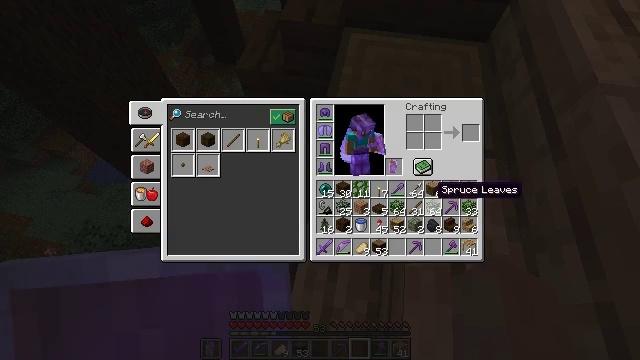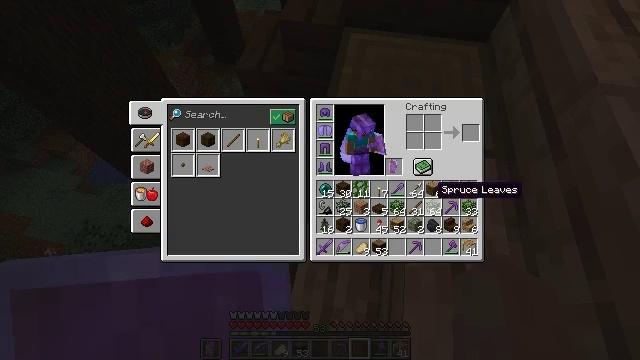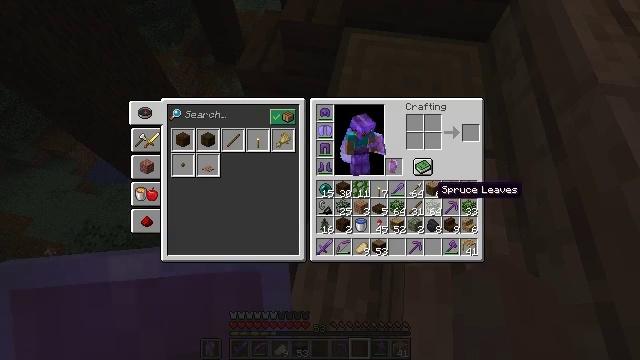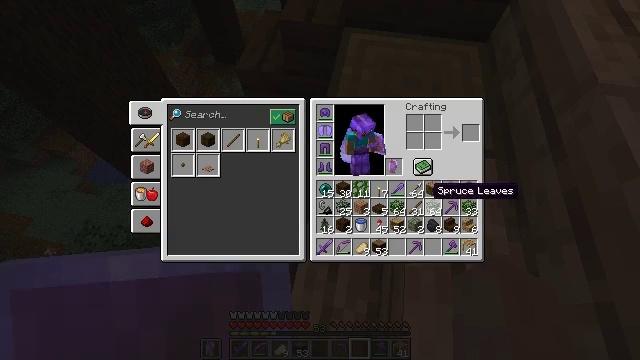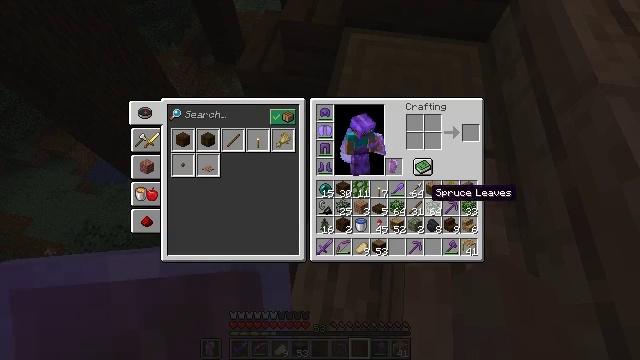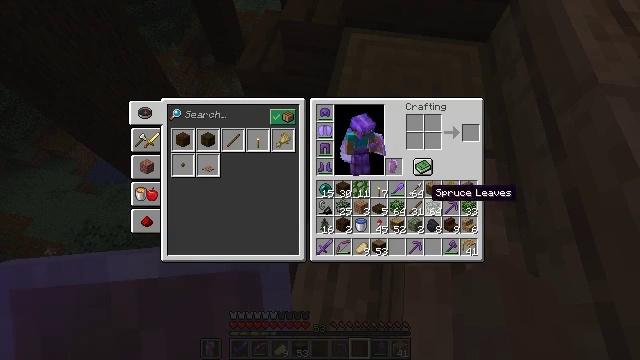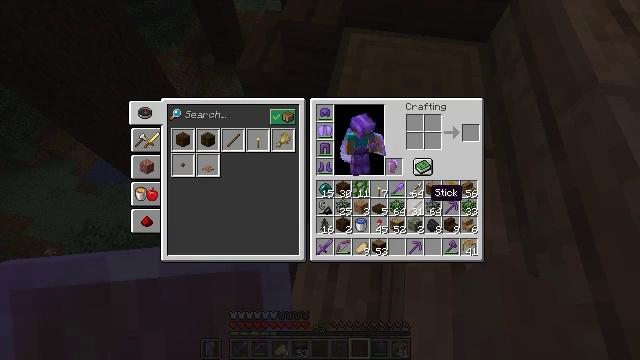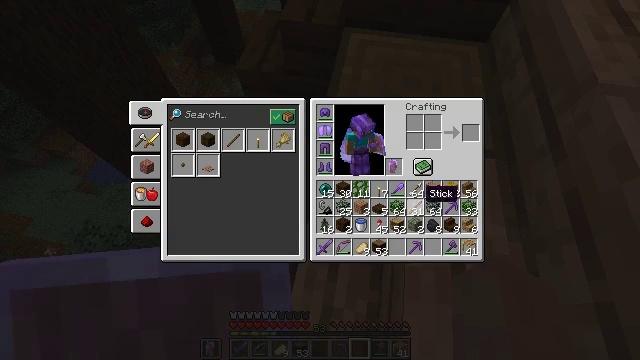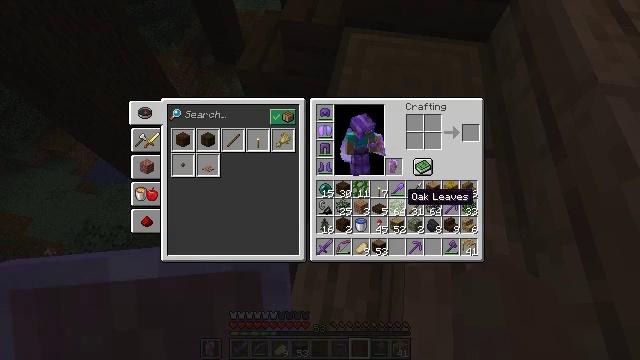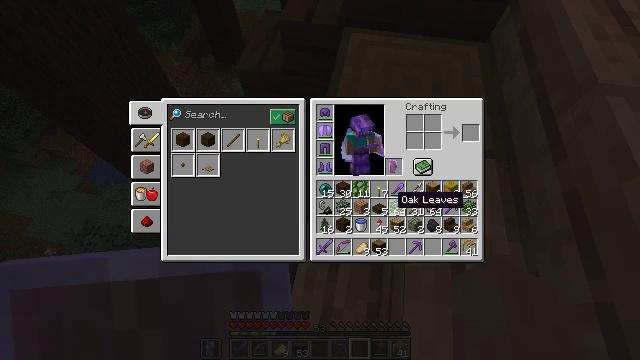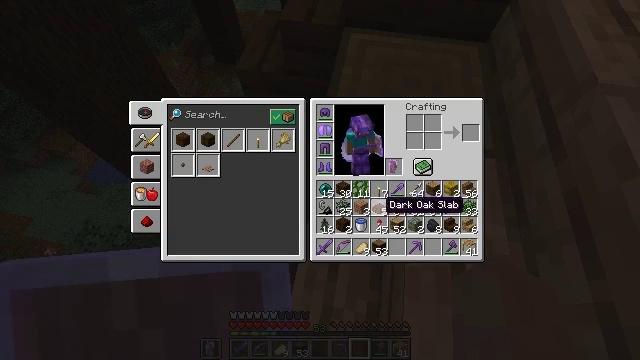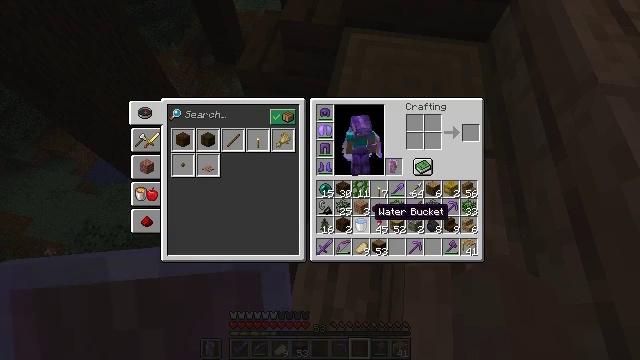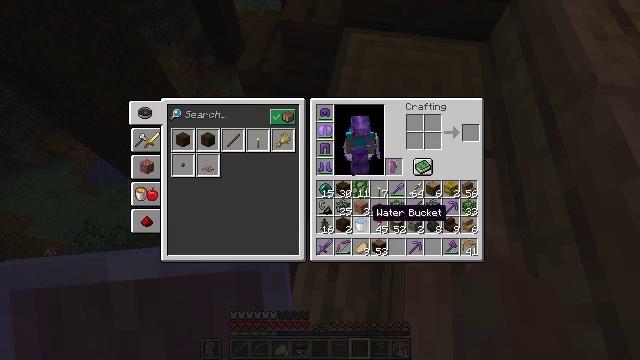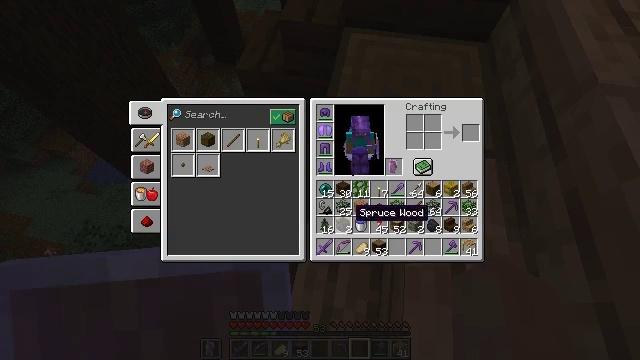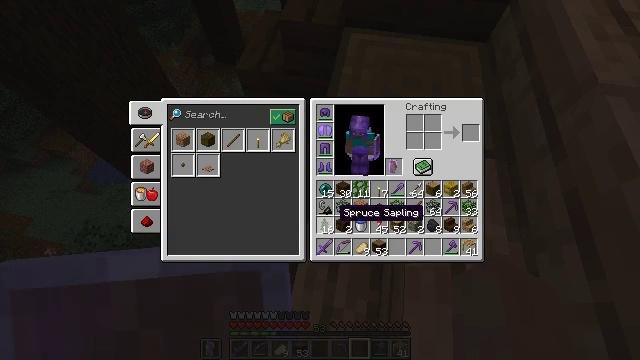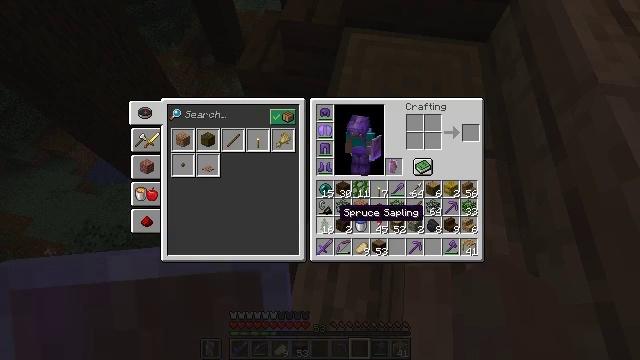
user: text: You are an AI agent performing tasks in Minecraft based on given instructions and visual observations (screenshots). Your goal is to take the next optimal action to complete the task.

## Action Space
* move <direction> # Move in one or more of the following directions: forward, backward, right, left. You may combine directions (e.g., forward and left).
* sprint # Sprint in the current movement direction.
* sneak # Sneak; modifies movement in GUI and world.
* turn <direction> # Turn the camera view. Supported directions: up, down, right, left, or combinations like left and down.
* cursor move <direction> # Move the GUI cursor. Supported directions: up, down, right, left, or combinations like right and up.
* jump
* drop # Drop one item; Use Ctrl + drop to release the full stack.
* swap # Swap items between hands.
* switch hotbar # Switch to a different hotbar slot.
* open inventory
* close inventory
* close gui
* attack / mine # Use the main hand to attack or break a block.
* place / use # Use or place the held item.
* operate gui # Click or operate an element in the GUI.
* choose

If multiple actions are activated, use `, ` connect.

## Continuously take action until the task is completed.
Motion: motion action
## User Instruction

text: Gather stripped spruce log from the tree.
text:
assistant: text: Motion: no_op
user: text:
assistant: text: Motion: no_op
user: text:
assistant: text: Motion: no_op
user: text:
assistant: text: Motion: no_op
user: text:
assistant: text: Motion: no_op
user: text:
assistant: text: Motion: no_op
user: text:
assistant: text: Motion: no_op
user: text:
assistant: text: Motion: turn left
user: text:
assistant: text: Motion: turn left
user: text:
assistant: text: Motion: turn left
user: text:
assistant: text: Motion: turn left
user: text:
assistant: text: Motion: no_op
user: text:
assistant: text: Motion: turn left
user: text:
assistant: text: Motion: turn left
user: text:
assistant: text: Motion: no_op
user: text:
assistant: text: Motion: no_op
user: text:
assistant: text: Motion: no_op
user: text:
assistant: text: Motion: no_op
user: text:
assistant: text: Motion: no_op
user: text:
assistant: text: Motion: no_op
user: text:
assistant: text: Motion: no_op
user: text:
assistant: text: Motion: no_op
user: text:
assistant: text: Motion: no_op
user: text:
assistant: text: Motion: sneak
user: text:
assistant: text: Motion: sneak
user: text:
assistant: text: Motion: sneak
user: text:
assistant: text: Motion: sneak
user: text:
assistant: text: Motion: sneak
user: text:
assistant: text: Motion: sneak, attack / mine
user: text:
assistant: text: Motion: sneak, attack / mine